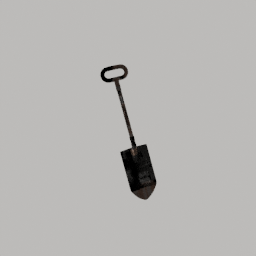
Label: tools